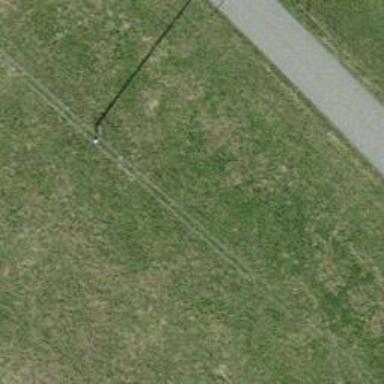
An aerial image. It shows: Minor power line.